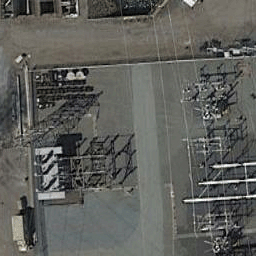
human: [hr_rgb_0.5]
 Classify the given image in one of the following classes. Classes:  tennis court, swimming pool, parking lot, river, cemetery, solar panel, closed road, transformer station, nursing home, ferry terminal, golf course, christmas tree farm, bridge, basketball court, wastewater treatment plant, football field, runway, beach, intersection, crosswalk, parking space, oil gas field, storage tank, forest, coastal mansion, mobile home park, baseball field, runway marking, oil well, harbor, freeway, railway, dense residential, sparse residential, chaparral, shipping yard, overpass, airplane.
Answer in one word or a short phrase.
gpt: transformer station